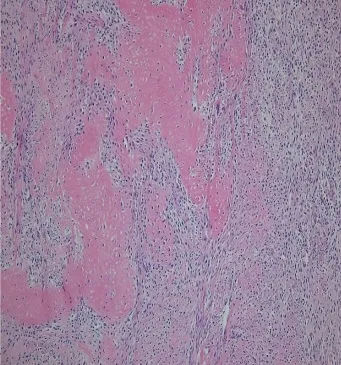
Photomicrograph of the mass. (A) The cellular anaplastic area is mixed with cartilage and atypical cells (hematoxylin and eosin staining, X100).
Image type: pathology (h&e)